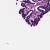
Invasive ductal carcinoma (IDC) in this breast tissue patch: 0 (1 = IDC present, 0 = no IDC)